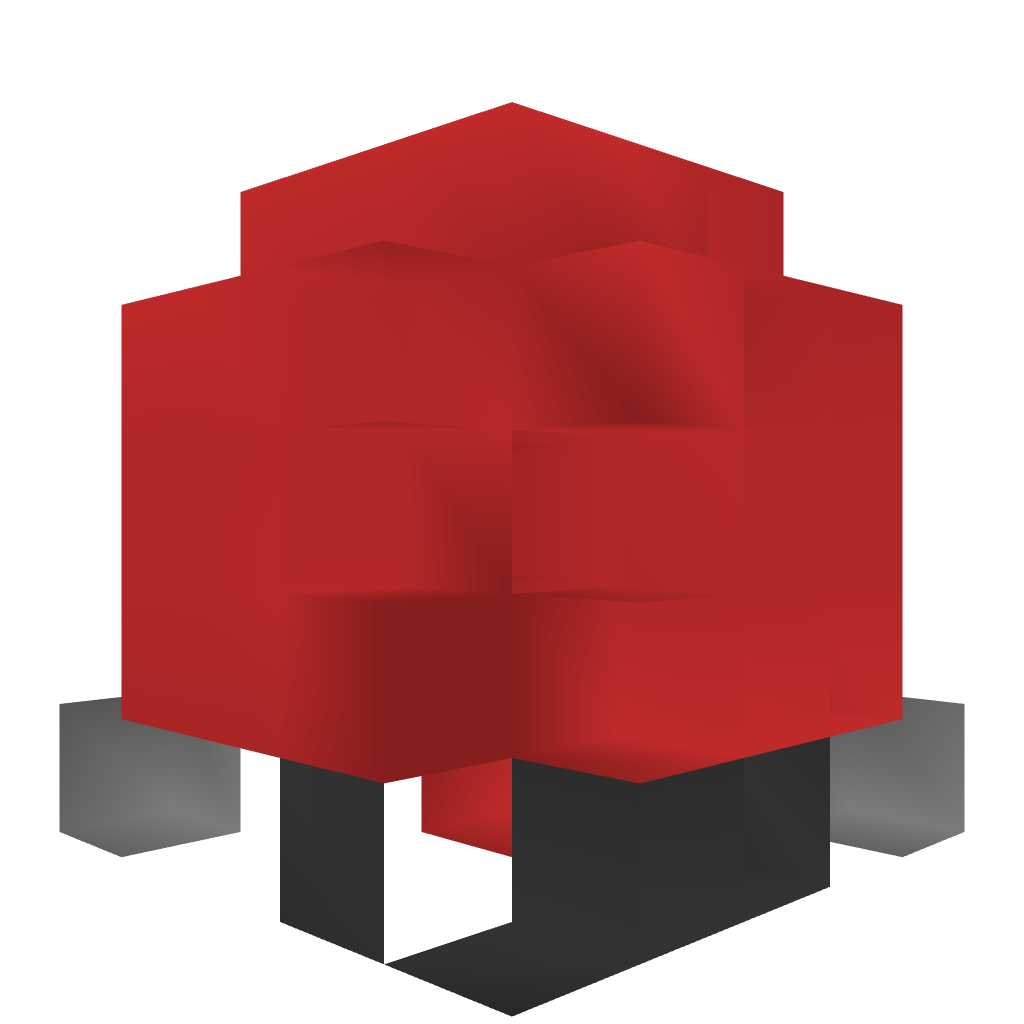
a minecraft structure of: Mushroom